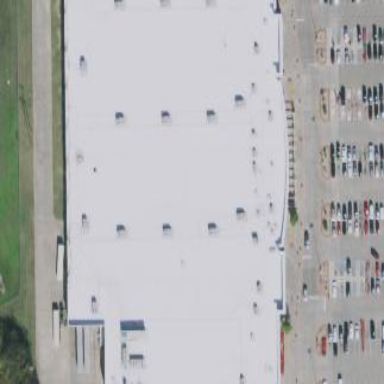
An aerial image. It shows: Retail building.